Current action and preconditions to check: path_clear

Your task: For each precondition in the list above, predict whether it will hold at this action.

Consider the current scene as observed from the mobile robot's camera, and analyze the predicted future states of all dynamic agents (e.g., people, animals, vehicles, or any moving entities) within the NEXT SECOND.

IMPORTANT: Only answer "very likely" if you are absolutely certain—based on strong, clear evidence—that a dynamic agent will violate the precondition in the predicted future state. Do NOT answer "very likely" for unlikely, ambiguous, or low-probability risks.

Ask yourself for each precondition: Is there a high probability, with clear and convincing evidence, that the predicted future states of any dynamic agent will interfere with the predicted future state of the currently executing action within the NEXT SECOND, causing that precondition to fail?

Assess the risk level based on these predictions. Use "likely" or "very likely" if motions create a clear risk of interference.

Use "neutral" or "improbable" if agents are nearby but their predicted paths are clearly diverging or non-conflicting.

Failure Risk Categories: "very improbable", "improbable", "neutral", "likely", "very likely"

Answer Format: Output ONLY the probability_of_failure value from these categories: "very improbable", "improbable", "neutral", "likely", "very likely"

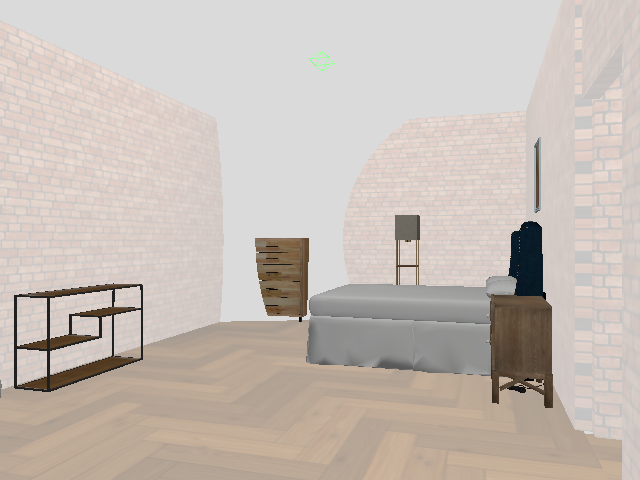

Answer: very improbable